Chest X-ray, PA view. Patient: 56 years old, sex F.
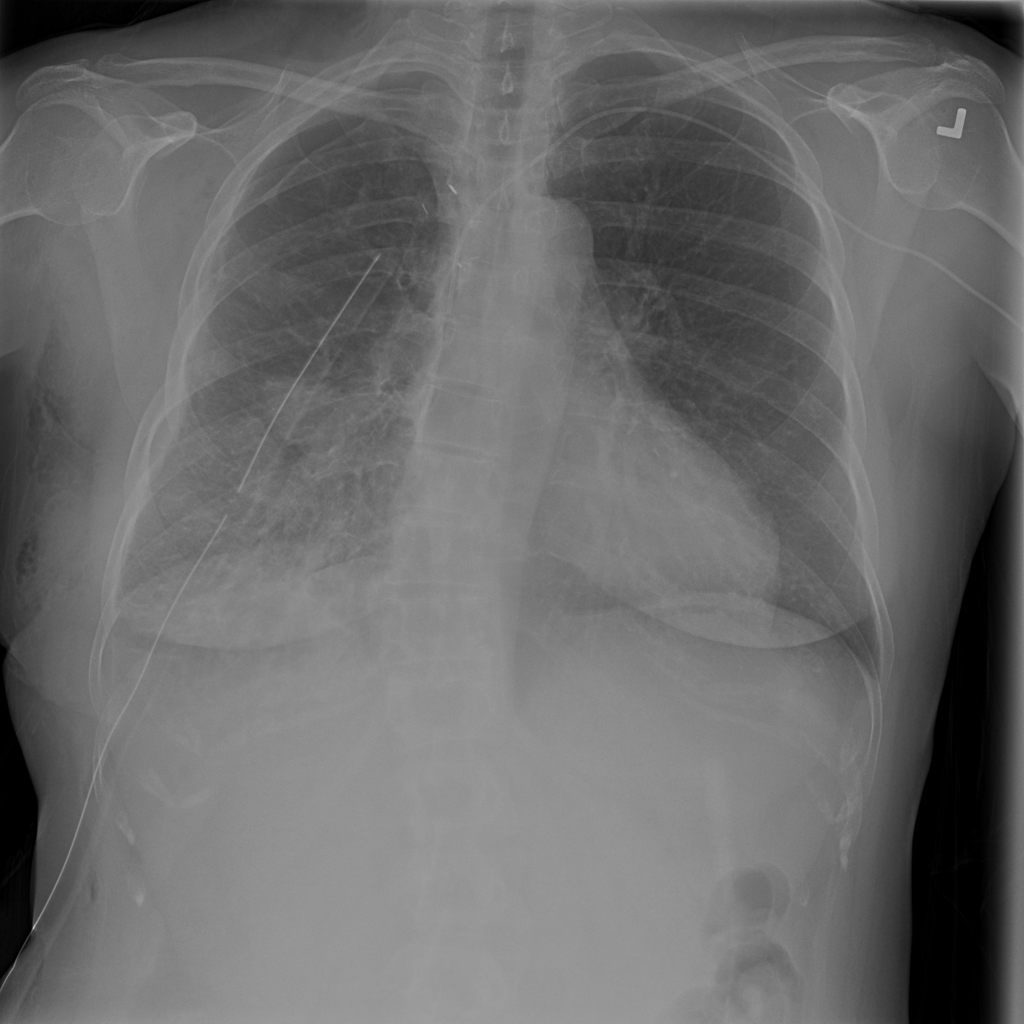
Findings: Emphysema, Pneumothorax